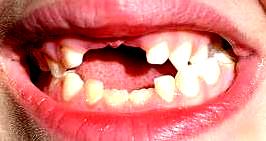
Condition: hypodontia